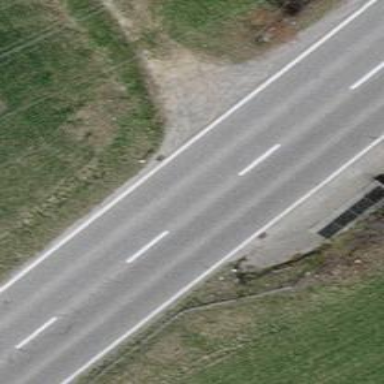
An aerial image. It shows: Secondary road with asphalt surface.